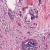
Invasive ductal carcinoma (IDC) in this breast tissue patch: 1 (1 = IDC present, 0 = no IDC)